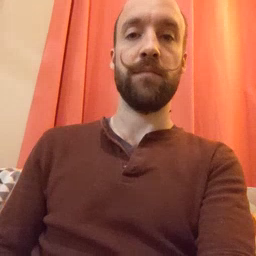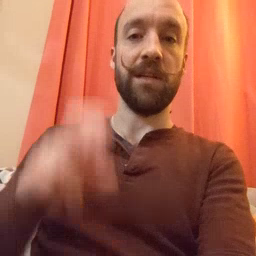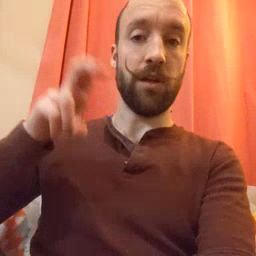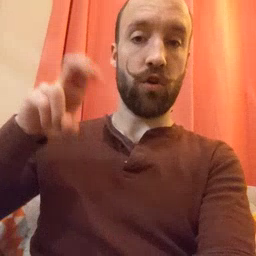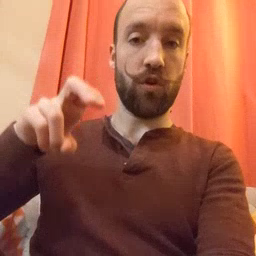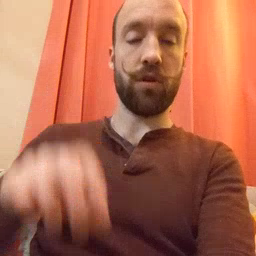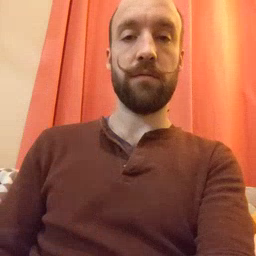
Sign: chair